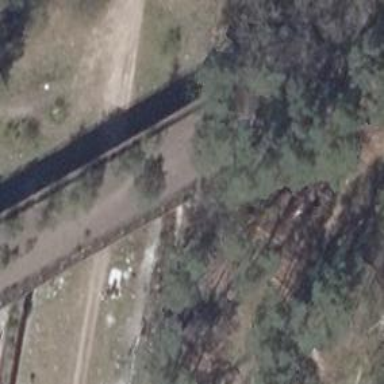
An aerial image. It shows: Abandoned railway with historical significance.